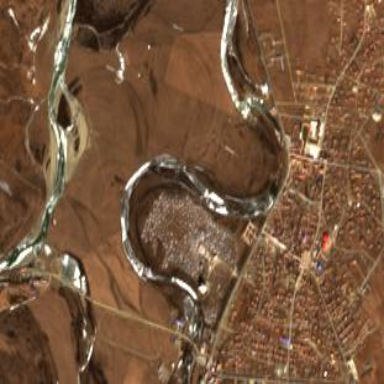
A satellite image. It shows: Place of worship adorned with prayer flags.